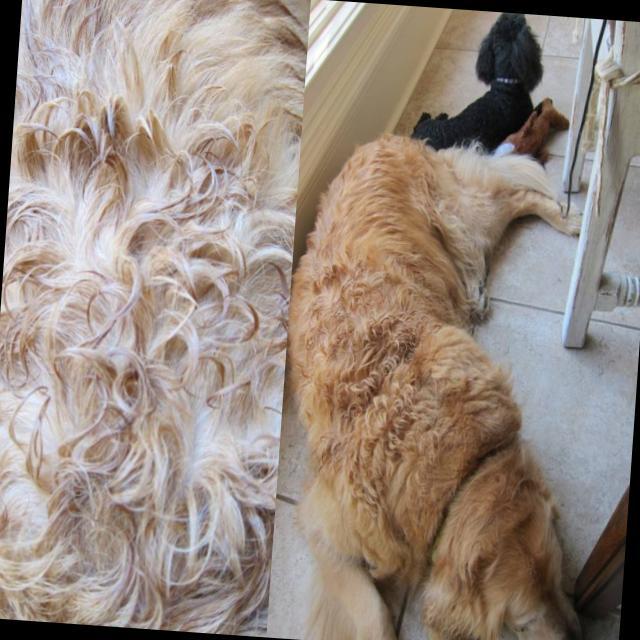
Healthy canine skin — no visible lesions, inflammation, or abnormalities. The skin and coat appear normal.